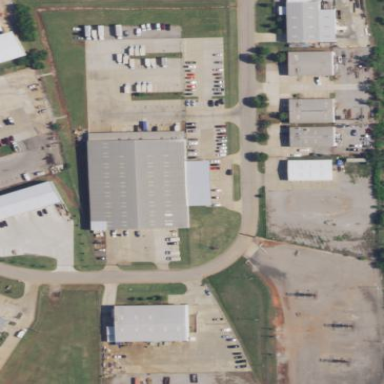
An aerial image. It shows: Industrial building.